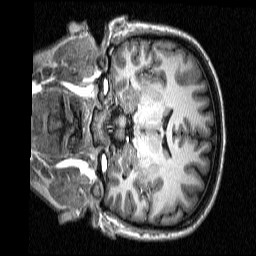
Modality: T1w
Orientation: coronal